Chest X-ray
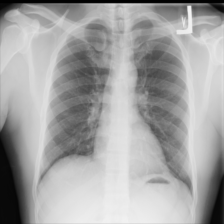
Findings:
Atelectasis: negative
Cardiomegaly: negative
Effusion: negative
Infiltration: negative
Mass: negative
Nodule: negative
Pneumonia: negative
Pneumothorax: negative
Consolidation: negative
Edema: negative
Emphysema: negative
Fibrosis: negative
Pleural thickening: negative
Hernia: negative